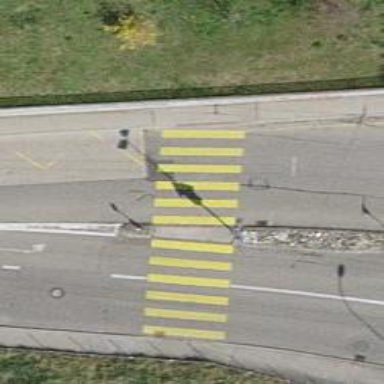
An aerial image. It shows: Uncontrolled road crossing.